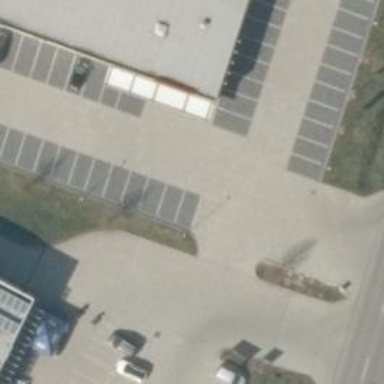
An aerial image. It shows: Parking aisle designated as service road.